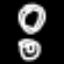
Label: donut